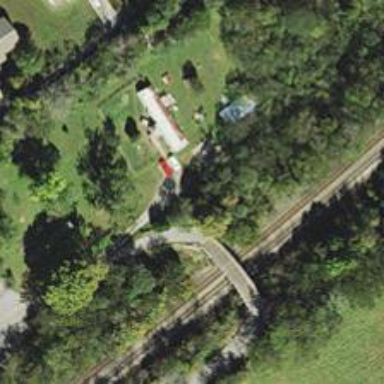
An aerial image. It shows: Residential road with bridge.